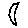
Label: moon